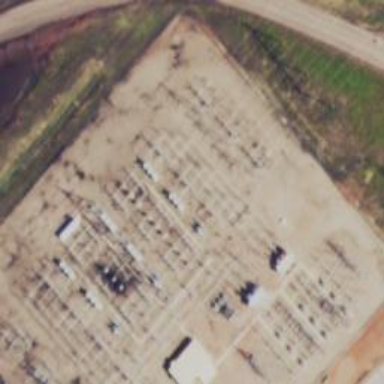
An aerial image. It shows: Switch used for power control.